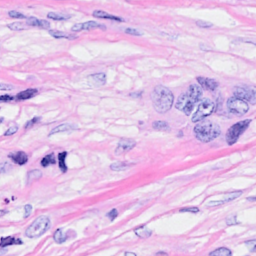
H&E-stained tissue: Breast